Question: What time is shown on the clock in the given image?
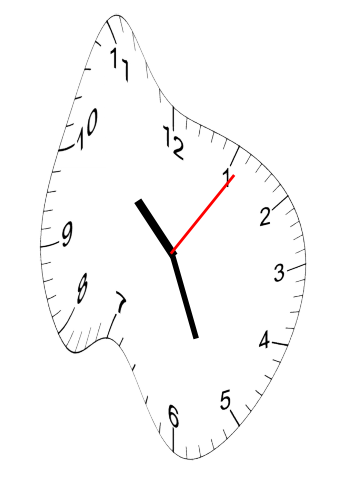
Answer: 10:26:06